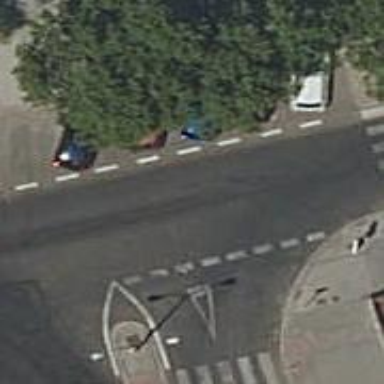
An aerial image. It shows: Road with "give way" sign.